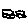
Label: cloud